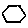
Label: hexagon